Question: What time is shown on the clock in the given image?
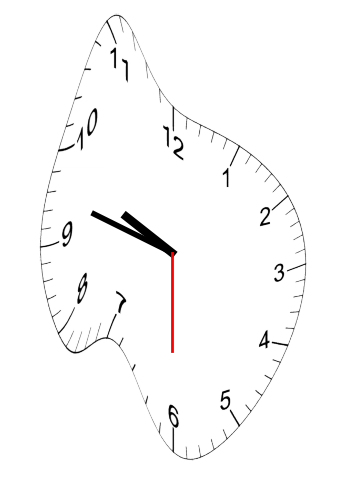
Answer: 09:47:30